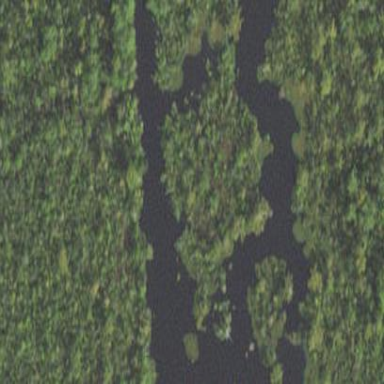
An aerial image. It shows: Swampy wetland area.